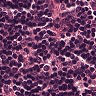
Metastatic tissue present: no